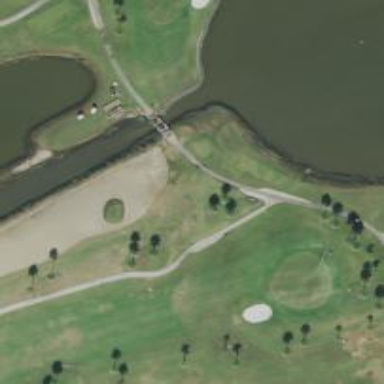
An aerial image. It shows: Path for both roads and golfers.